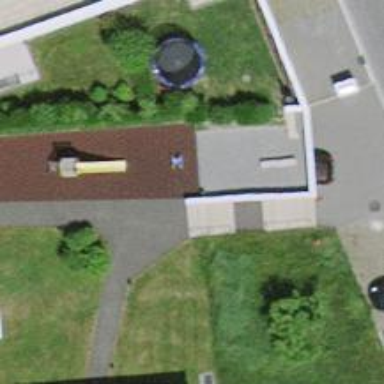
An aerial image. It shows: Playground area for leisure land.